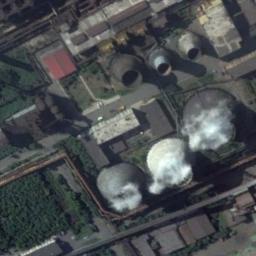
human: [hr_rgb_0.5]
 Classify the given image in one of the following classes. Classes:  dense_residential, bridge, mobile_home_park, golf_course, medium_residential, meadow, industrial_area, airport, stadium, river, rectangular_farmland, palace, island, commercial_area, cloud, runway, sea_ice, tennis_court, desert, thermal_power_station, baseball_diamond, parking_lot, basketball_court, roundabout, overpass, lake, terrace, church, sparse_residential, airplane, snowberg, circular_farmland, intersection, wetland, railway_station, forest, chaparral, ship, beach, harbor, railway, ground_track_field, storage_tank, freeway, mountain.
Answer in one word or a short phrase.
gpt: thermal_power_station